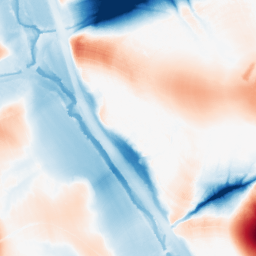
Category: morphological
Decomposition family: tophat_combined
Decomposition parameters: size: 50
Upsampling method: lanczos
Upsampling parameters: scale: 4
Upsampling scale: 4